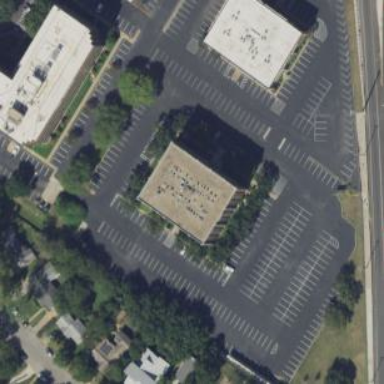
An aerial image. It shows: Office building.